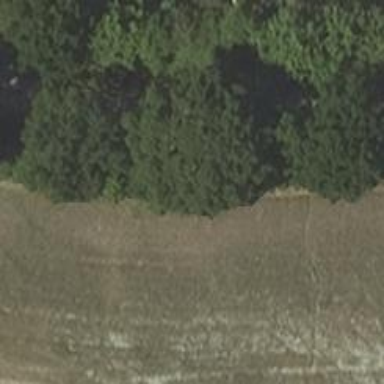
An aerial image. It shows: Row of trees in natural setting.